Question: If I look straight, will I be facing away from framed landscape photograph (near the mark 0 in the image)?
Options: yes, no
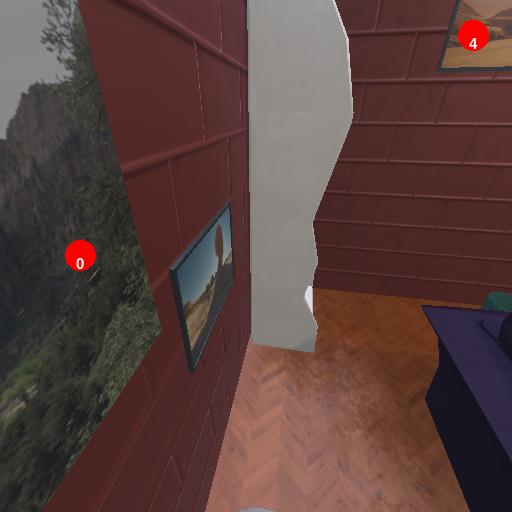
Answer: yes